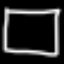
Label: square